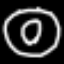
Label: donut